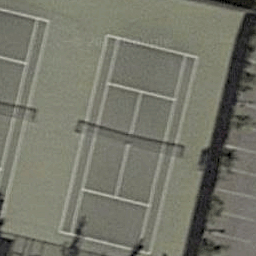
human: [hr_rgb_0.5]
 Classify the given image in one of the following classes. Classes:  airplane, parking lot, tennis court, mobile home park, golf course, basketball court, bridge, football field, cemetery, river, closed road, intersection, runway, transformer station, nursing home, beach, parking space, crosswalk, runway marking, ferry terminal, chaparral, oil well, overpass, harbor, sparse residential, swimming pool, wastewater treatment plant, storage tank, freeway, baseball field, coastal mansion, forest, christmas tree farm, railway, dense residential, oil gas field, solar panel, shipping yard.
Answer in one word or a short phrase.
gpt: tennis court